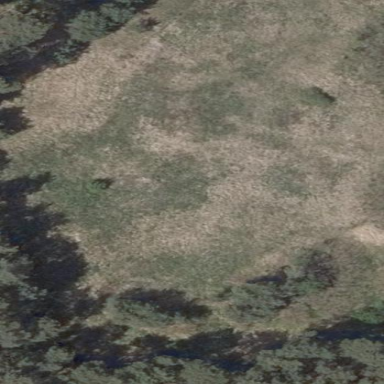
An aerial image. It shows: Beautiful meadow.